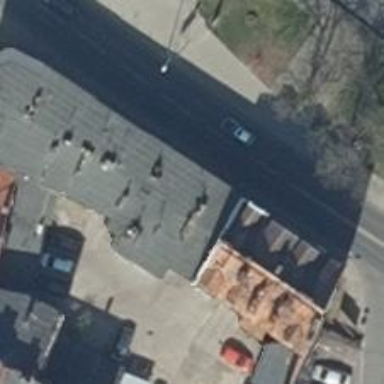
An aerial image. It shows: Clothing store.